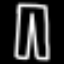
Label: pants